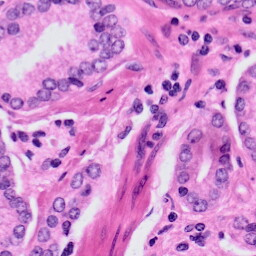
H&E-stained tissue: Prostate